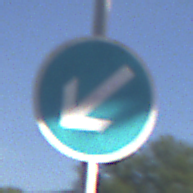
Verkehrszeichen: VorgeschriebeneVorbeifahrtLinks
Umgebung: Outdoor, RoadRail
Tageszeit: MorningAfternoon
Wetter: PartlyCloudy
Licht: Natural
Jahreszeit: NotSpecified
Kontrast: HighContrast